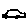
Label: car